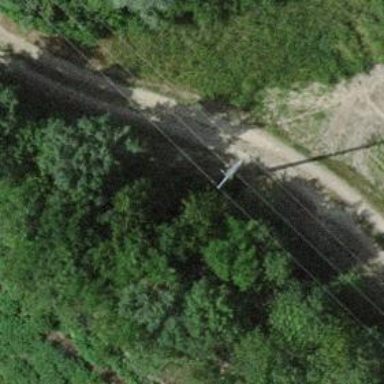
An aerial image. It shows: Minor power line.